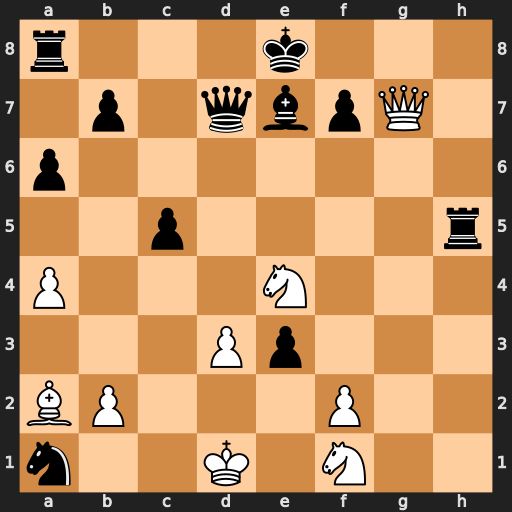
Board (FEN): r3k3/1p1qbpQ1/p7/2p4r/P3N3/3Pp3/BP3P2/n2K1N2
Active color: w
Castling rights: q
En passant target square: -
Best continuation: Qg8+ Bf8 Nf6+ Kd8 Nxd7